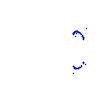
Particle: proton